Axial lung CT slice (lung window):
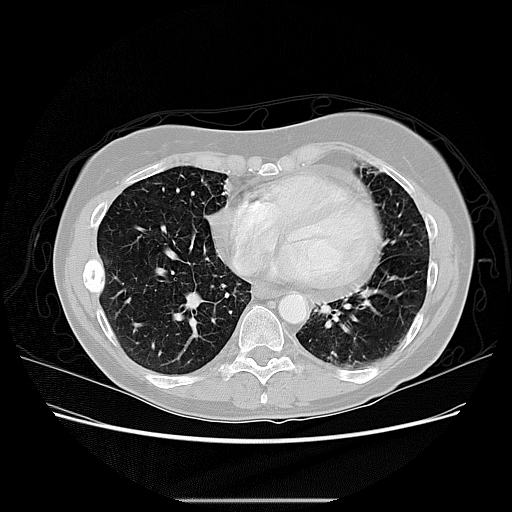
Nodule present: no